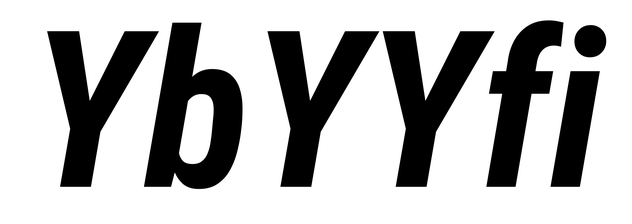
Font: Roboto-Italic_Condensed_Bold_Italic